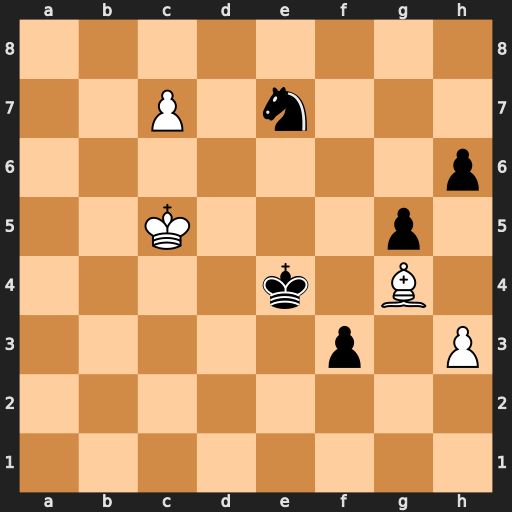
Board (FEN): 8/2P1n3/7p/2K3p1/4k1B1/5p1P/8/8
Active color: w
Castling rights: -
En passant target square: -
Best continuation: Kd6 f2 Kxe7 f1=Q c8=Q